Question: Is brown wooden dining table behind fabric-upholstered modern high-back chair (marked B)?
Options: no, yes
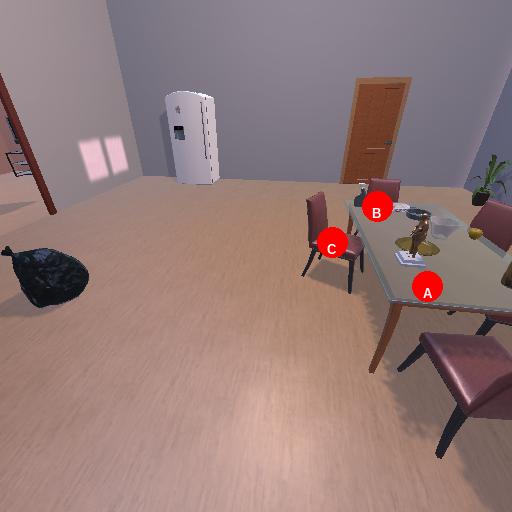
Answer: no